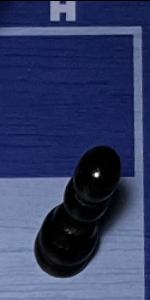
Label: Pawn_Black